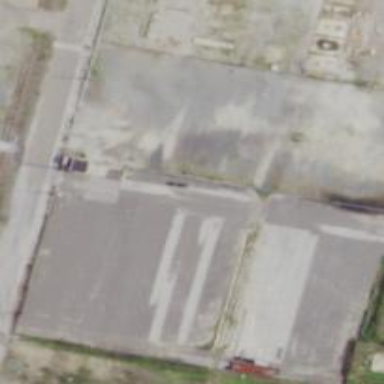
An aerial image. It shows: Image showing helipad at airport.